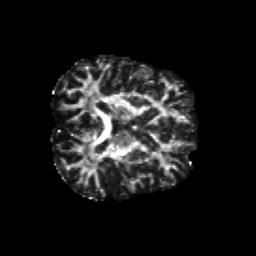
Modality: FA
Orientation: axial
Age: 50
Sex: male
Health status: healthy
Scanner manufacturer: siemens
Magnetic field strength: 3 T
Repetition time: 10.8 s
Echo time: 0.082 s